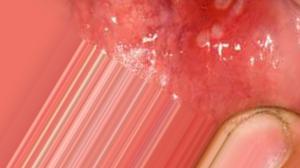
Condition: Mouth Ulcer